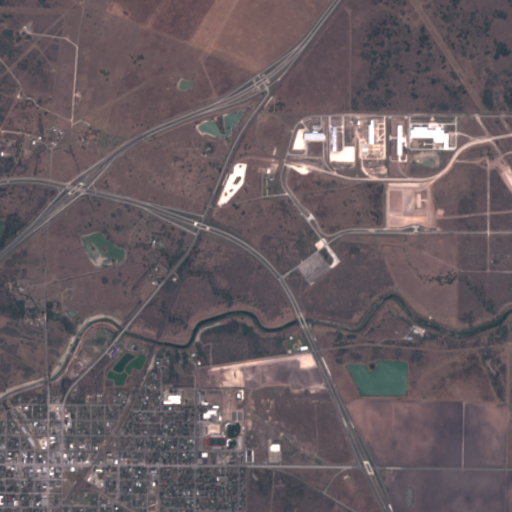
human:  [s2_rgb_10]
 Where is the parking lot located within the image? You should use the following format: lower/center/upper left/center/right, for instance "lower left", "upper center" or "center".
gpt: The parking lot is located in the lower center of the image.
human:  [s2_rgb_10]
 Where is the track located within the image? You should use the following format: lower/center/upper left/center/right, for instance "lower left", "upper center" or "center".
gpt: The track is located in the lower center of the image.
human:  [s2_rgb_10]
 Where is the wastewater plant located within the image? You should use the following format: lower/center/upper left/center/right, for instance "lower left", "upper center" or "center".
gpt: The wastewater plant is located in the lower left of the image.
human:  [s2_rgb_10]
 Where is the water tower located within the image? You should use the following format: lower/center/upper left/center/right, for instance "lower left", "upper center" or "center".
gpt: The water tower is located in the lower left of the image.
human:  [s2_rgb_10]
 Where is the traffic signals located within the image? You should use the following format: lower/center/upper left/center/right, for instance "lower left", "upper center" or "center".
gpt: The traffic signals is located in the lower left of the image.
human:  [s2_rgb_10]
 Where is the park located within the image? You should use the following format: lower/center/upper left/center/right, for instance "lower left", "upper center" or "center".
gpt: There is no park in the image.